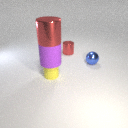
large purple rubber cylinder below large red metal cylinder